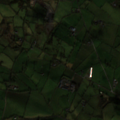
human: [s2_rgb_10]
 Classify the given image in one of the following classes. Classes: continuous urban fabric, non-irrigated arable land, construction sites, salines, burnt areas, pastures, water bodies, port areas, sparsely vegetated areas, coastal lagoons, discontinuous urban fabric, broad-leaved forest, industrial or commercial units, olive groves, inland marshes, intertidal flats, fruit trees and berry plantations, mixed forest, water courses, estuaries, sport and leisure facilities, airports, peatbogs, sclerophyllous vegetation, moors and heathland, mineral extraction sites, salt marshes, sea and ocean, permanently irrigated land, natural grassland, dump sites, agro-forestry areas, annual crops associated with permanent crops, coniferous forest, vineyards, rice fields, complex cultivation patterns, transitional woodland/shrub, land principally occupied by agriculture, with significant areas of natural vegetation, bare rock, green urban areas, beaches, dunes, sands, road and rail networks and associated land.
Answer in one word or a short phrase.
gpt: pastures, land principally occupied by agriculture, with significant areas of natural vegetation